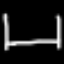
Label: bed